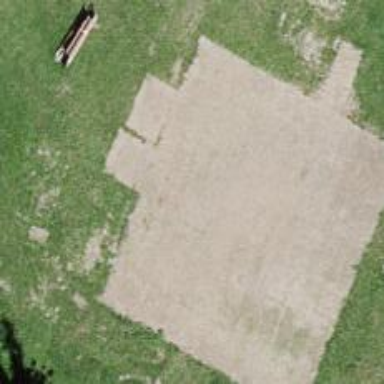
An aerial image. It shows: Picnic shelter providing place for individuals to seek refuge.